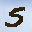
Label: 5